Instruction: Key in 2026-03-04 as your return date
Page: home
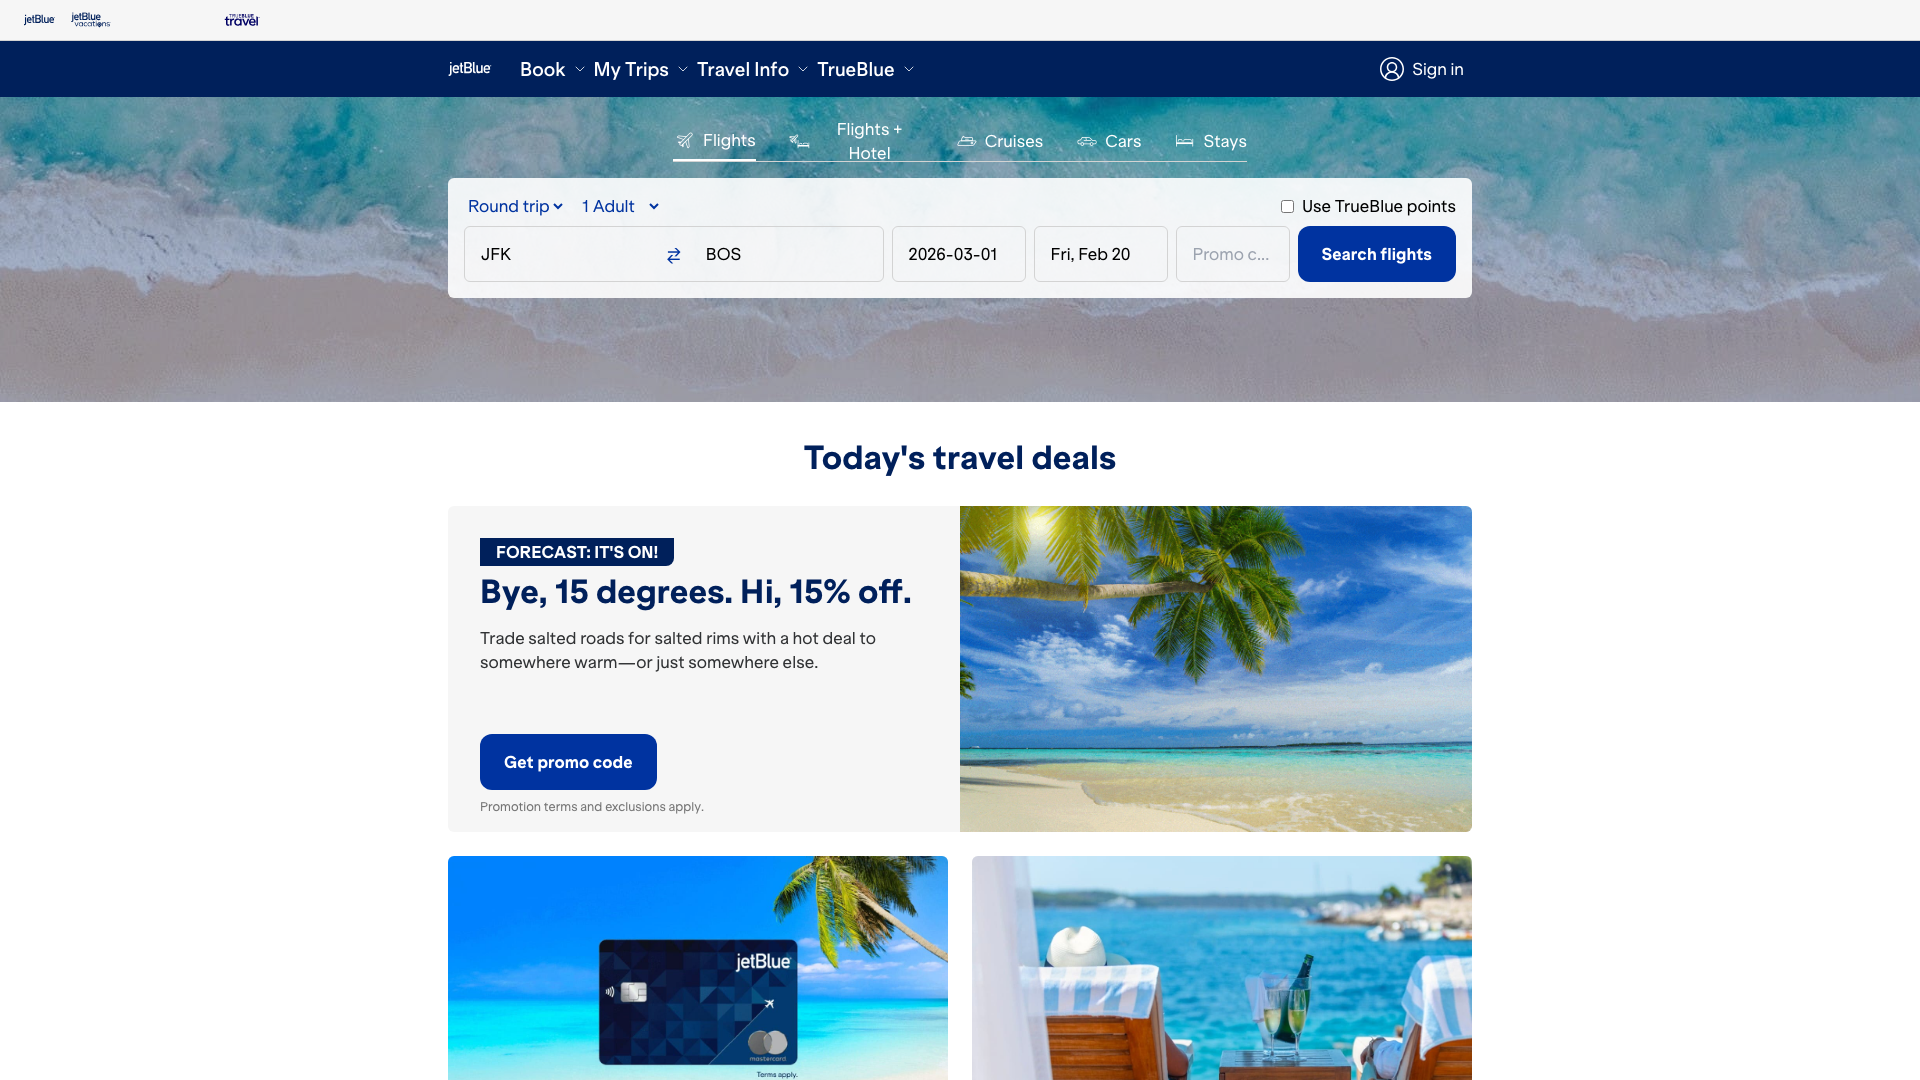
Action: type